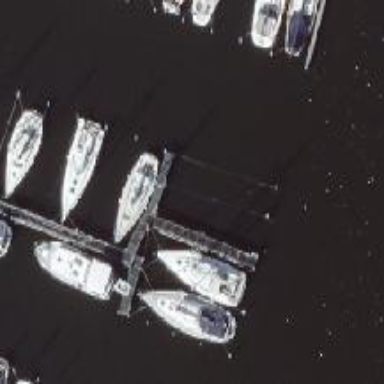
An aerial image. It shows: Man-made pier.